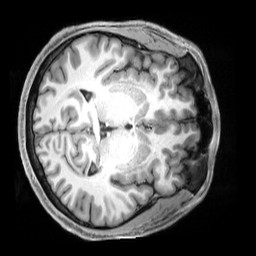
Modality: T1w
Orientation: axial
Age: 34
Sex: male
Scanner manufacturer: siemens
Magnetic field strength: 3 T
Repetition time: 2.3 s
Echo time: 0.00229 s